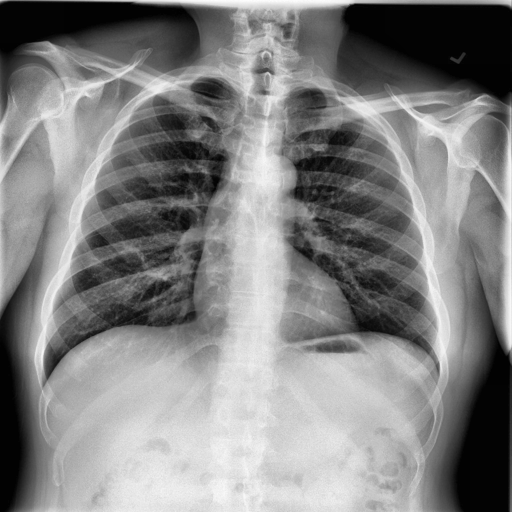
Finding: NORMAL